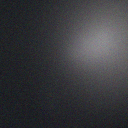
Screen state: off